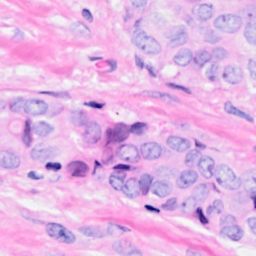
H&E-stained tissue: Breast